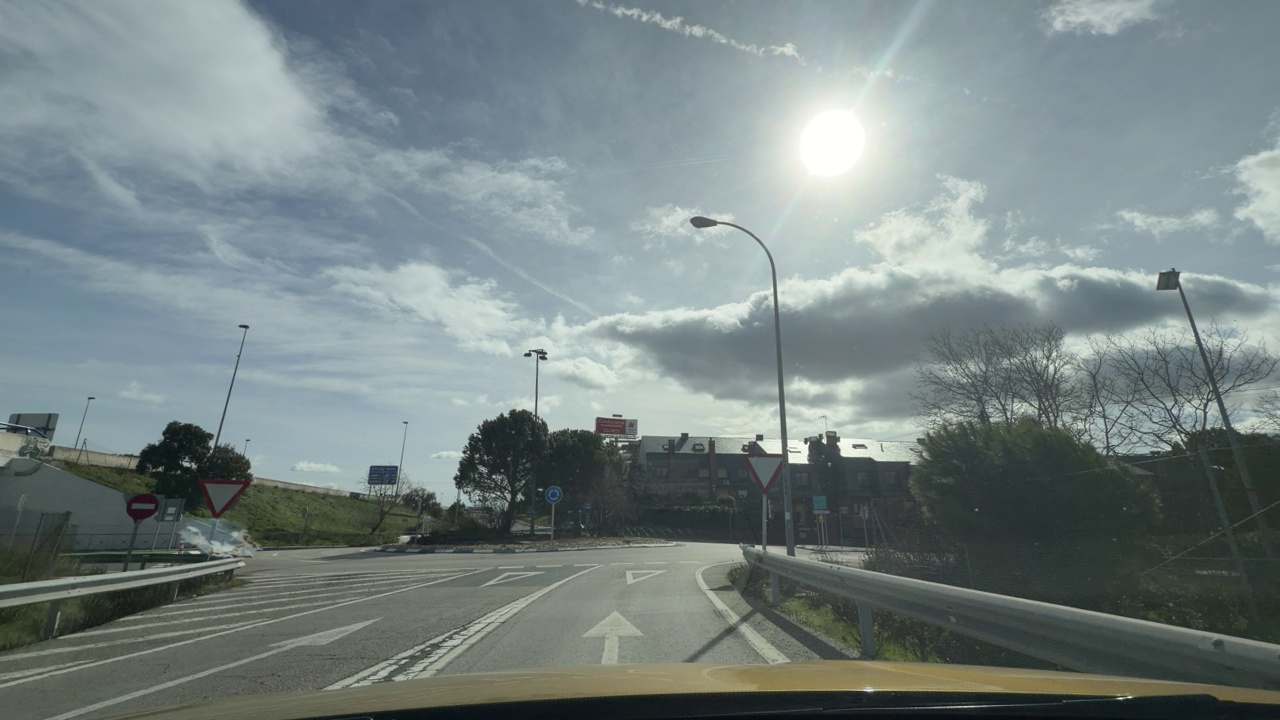
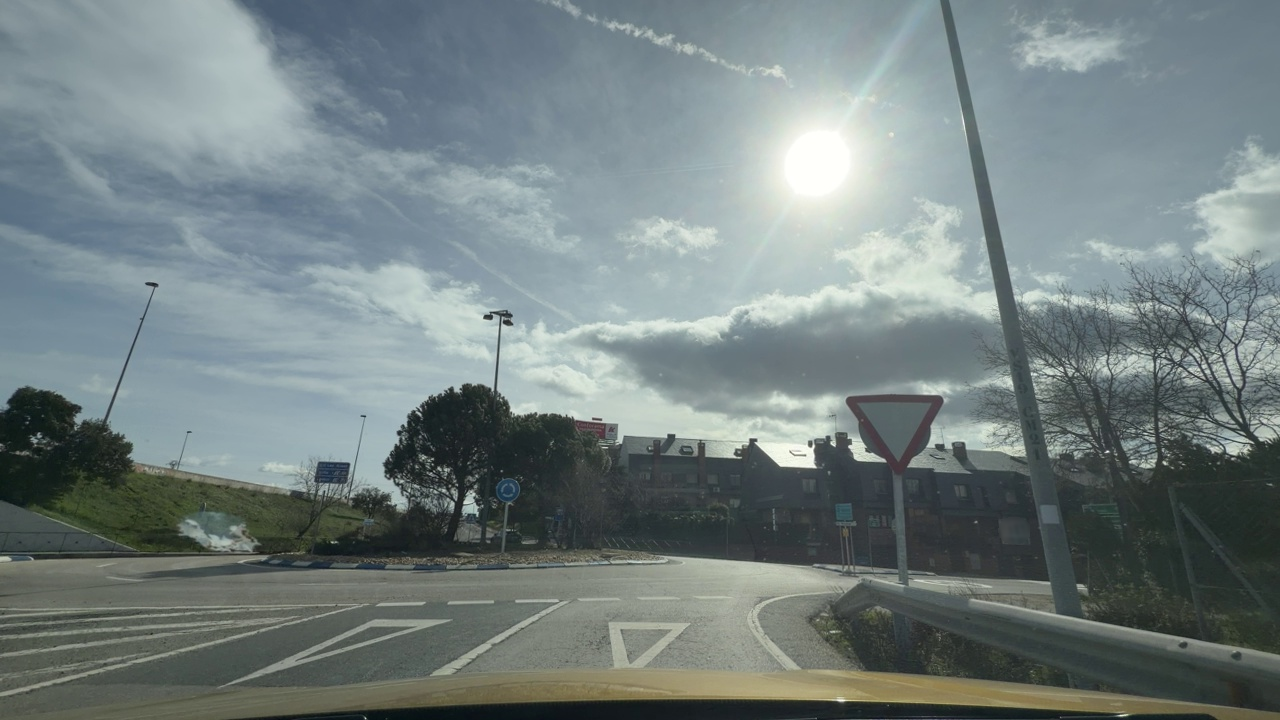
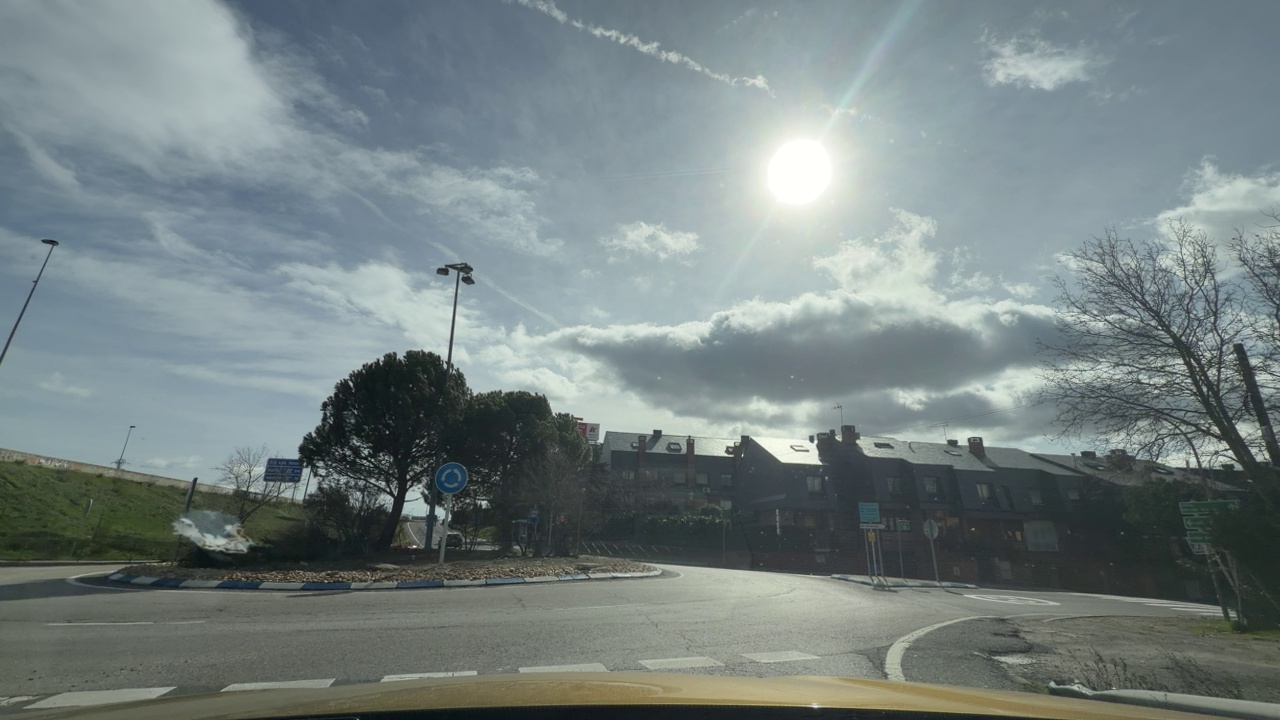
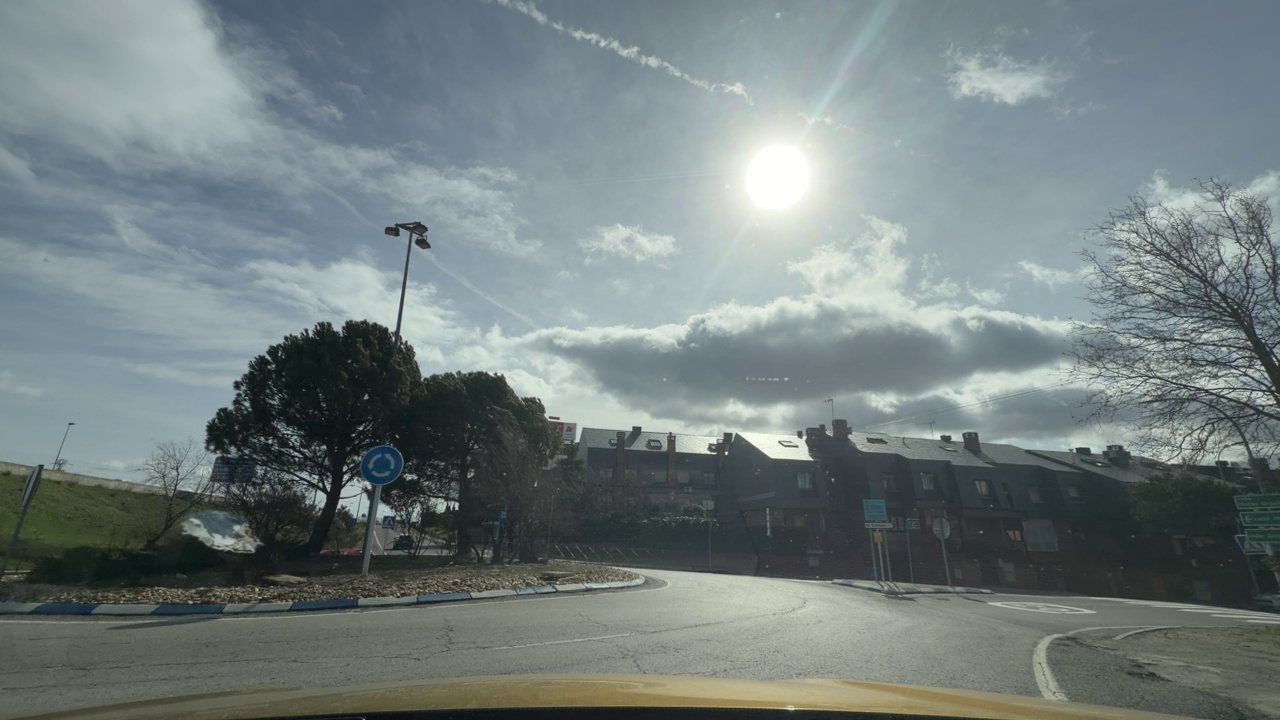
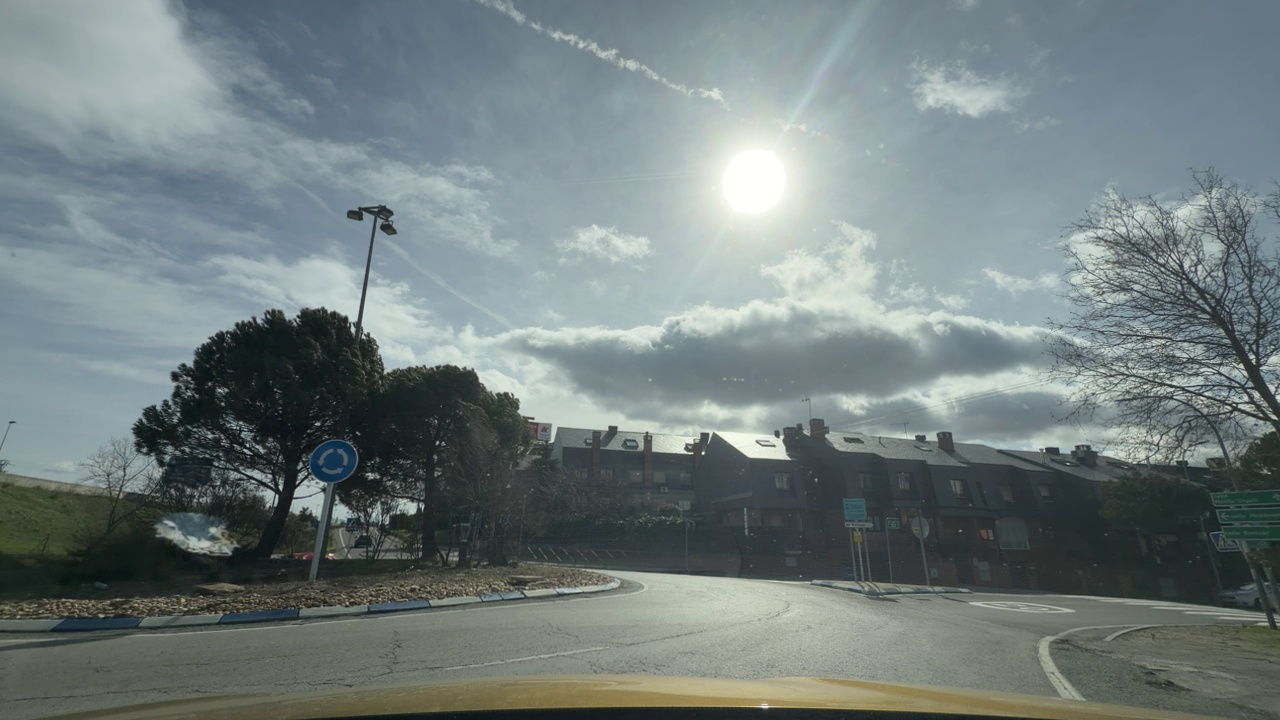
Situation: Roundabout
Question: Is the ego vehicle currently inside a roundabout?
Answer: Yes
Reasoning: The ego vehicle is inside a roundabout.

Situation: Roundabout
Question: Is a roundabout visible ahead in the ego direction?
Answer: Yes
Reasoning: Both the circular intersection sign and the central island can be seen.

Situation: Roundabout
Question: Is the ego vehicle stationary while another vehicle crosses its path within the roundabout?
Answer: No
Reasoning: The ego vehicle is moving and there are no other vehicles inside the roundabout.